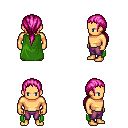
a pixel art fantasy rpg character, male body template, human, tanned skin, green cape, magenta pants, pink ponytail hairstyle, four views (front, back, left, right), 2x2 character sprite sheet, small pixel art, hard edges, no anti-aliasing